Question: I have a grid with a column that renders a float record field as a String. So, when I sort the column, this it's sorted with the String format and therefore, in a wrong way:

I've tried different solutions. The one that I understand it should works is the use of a sortType function. But I haven't bee able so far...
These are the important pieces of my code.
My model to load the grid with data:
'''
Ext.define('AMA.model.AssetModel', {
extend: 'Ext.data.Model',
fields: [
{name: 'Account', type: 'string'},
{name: 'AltLabel'},
{name: 'Amortizable', type: 'int'},
{name: 'AmortizationsVNC',
type: 'float',
convert: function(value,model){
return parseFloat(Math.round(value * 100) / 100).toFixed(2);
}
},
{name: 'AssetsAccountingPrice',
type: 'float',
convert: function(value,model){
return parseFloat(Math.round(value * 100) / 100).toFixed(2);
}
},
.....
'''
My grid columns affected:
'''
items: [{
xtype: 'grid',
reference:'grdGestion',
id:'grdGestion',
//store: assetsStore,
//height: Ext.getCmp('MainContenedor').lastBox.height-150-50,
columns: [{
.....
},{
text: l10n.translate('Coste'),
flex: 1,
sortable: true,
dataIndex: 'AssetsAccountingPrice',
xtype: 'numbercolumn',
decimalPrecision: 2,
decimalSeparation: ',',
thousandSeparation: '.'
}, {
text: l10n.translate('VNC'),
flex: 1,
sortable: true,
dataIndex: 'AmortizationsVNC',
renderer: function(value){
return Ext.util.Format.number(value, '0,000.00');
}
}, {
.....
'''
Neither of the two coumns sort the data as I would expected.
(maybe useful): the String format is "0.000,00"
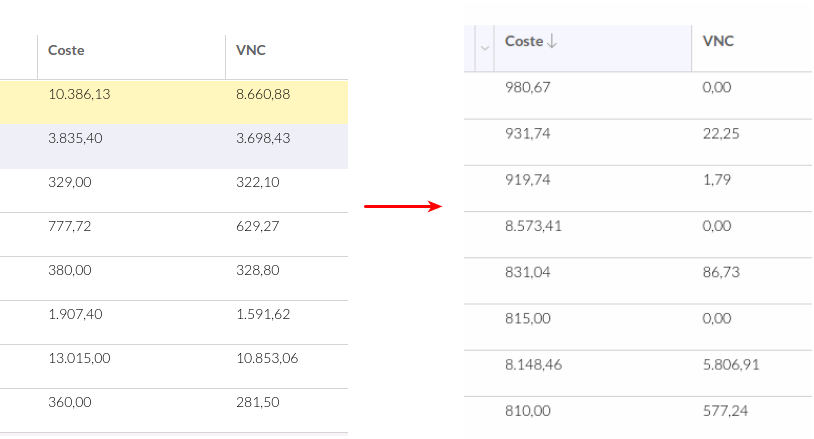
Answer: Please see this: <URL>
'''
{
name:'fieldName',
type: 'float',
sortType: 'asFloat', // you just need to add this
convert: function(value,model) {
return parseFloat(Math.round(value * 100) / 100).toFixed(2);
}
}
'''